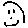
Label: smiley face